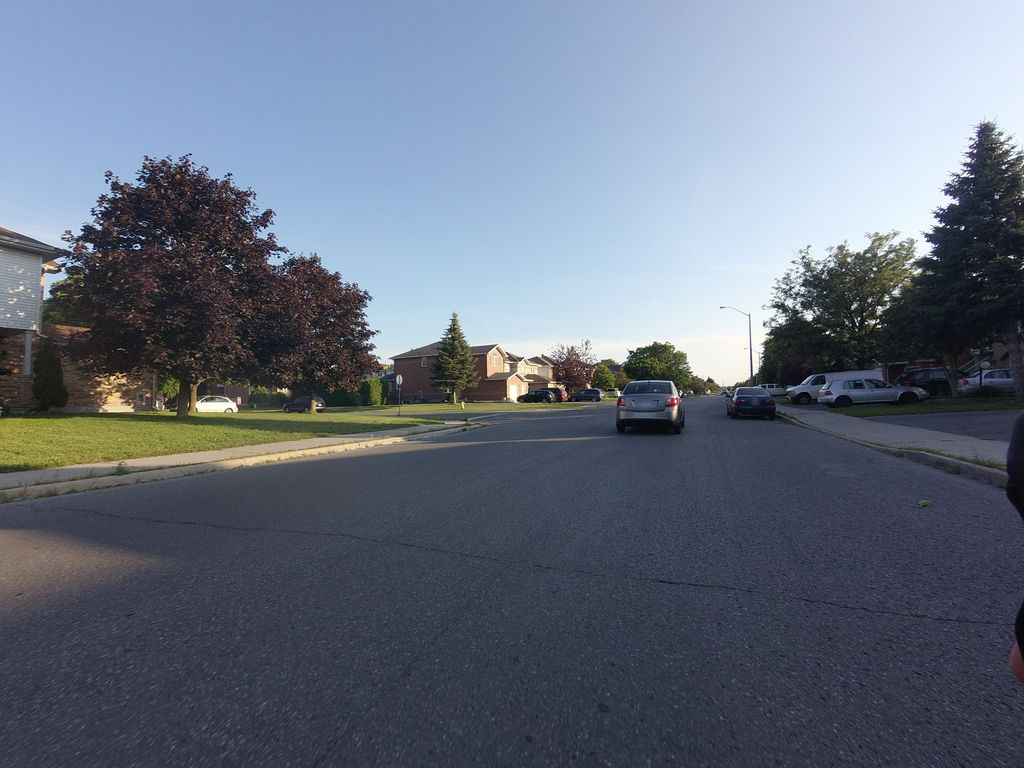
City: ottawa-gatineau